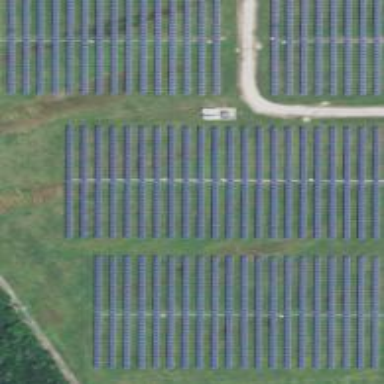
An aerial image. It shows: Solar power generator with photovoltaic panels.